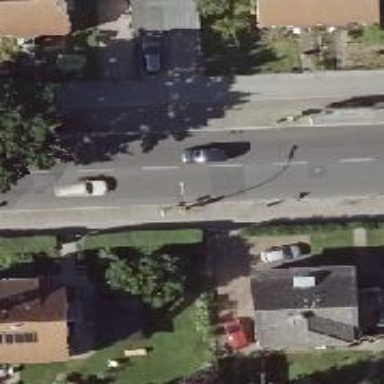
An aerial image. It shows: Public transport stop position.